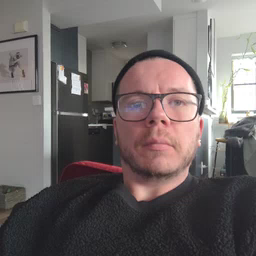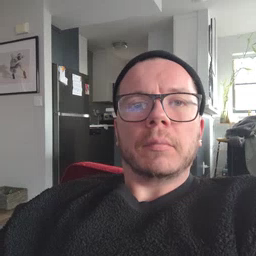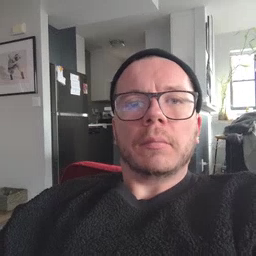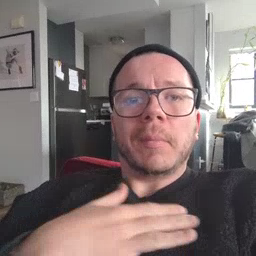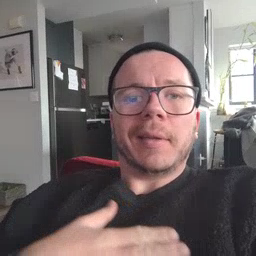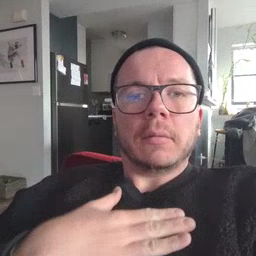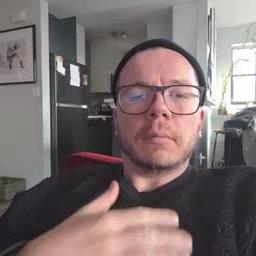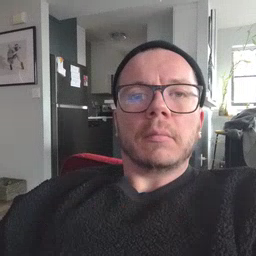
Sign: please